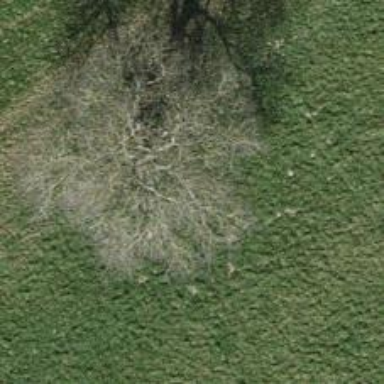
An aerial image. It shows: Beautiful tree in nature.